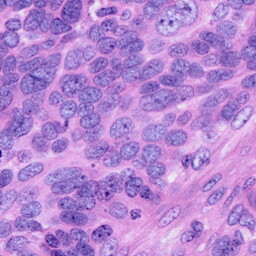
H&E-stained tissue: Ovarian